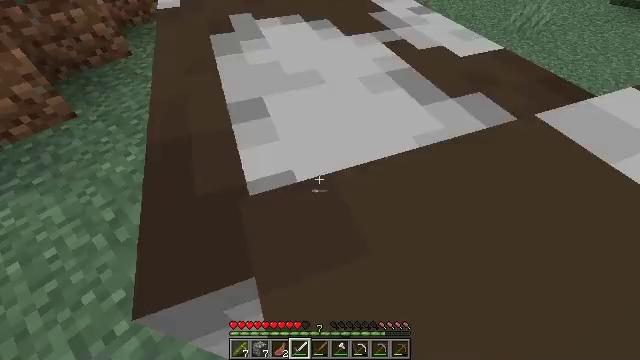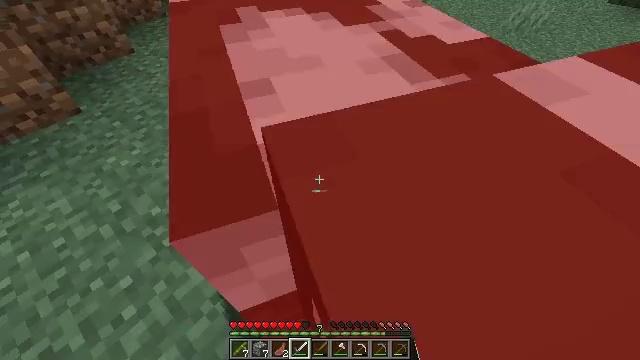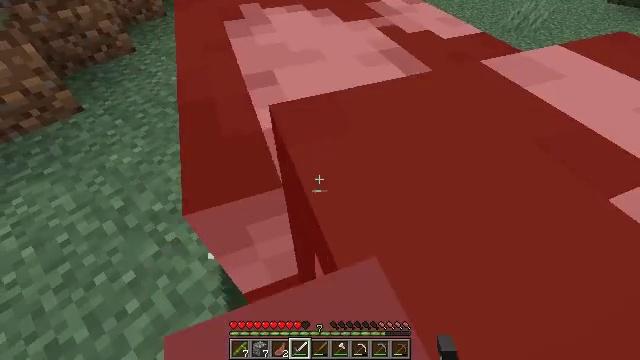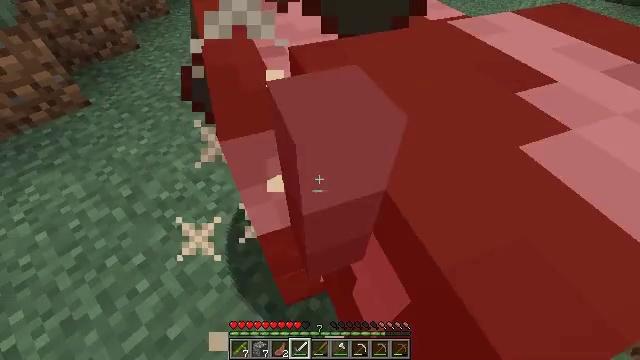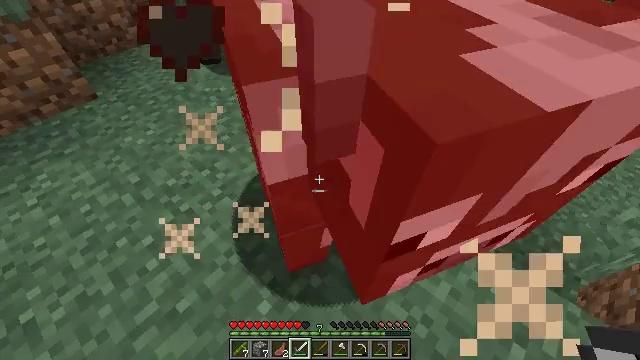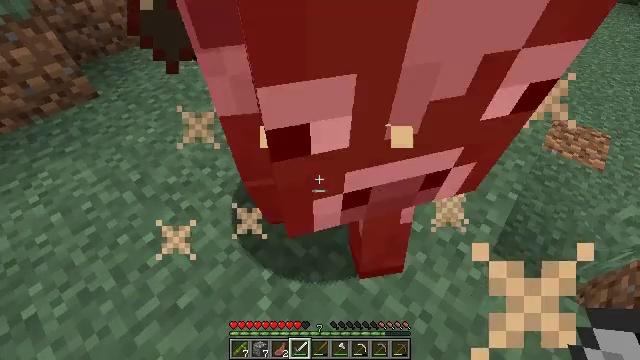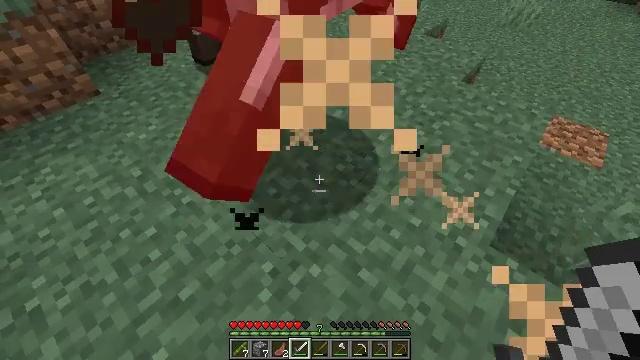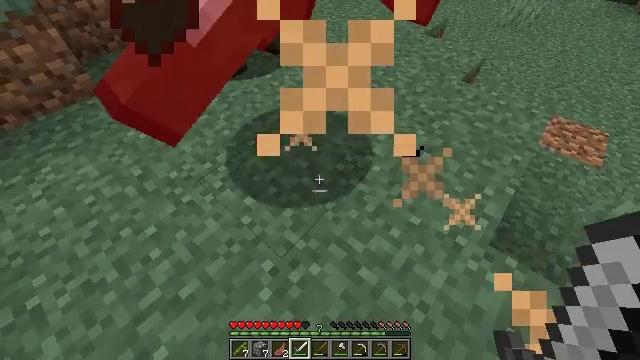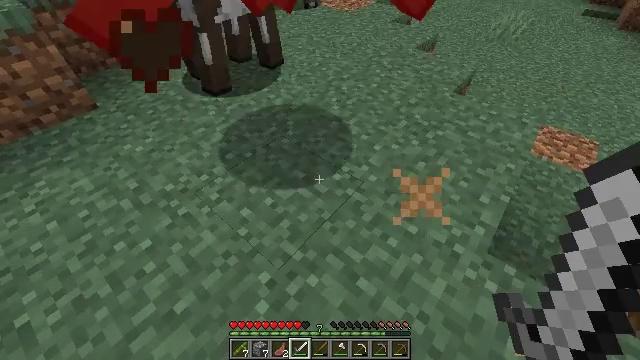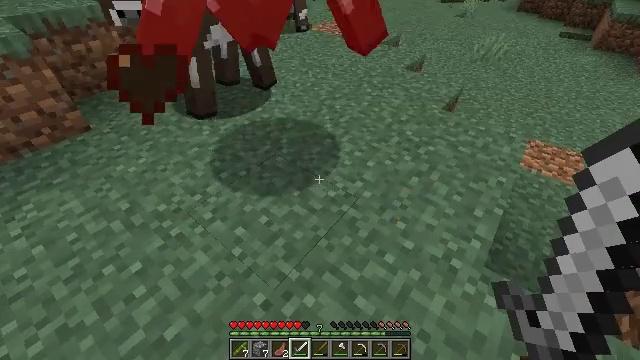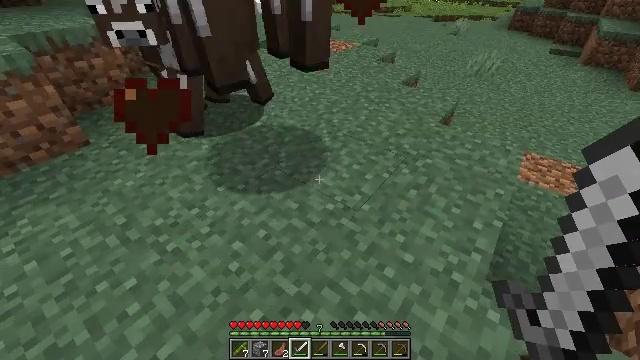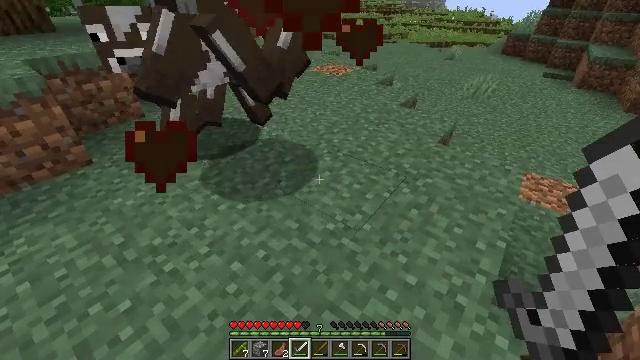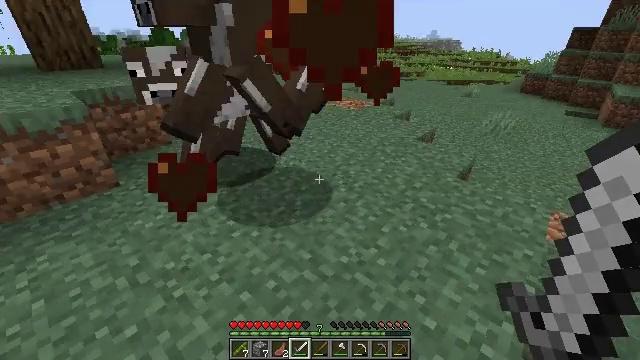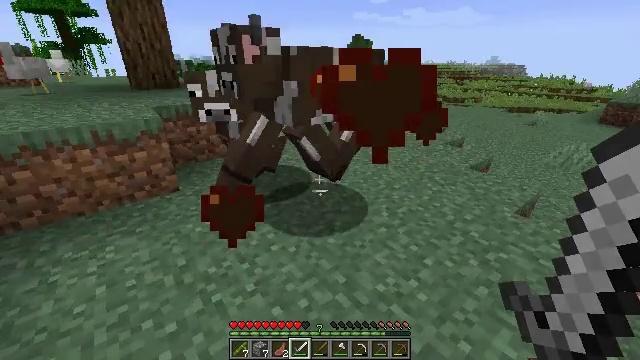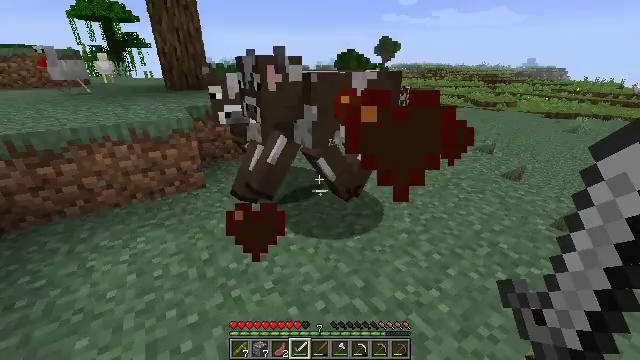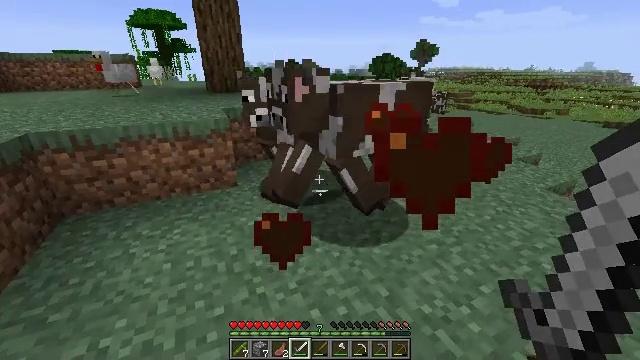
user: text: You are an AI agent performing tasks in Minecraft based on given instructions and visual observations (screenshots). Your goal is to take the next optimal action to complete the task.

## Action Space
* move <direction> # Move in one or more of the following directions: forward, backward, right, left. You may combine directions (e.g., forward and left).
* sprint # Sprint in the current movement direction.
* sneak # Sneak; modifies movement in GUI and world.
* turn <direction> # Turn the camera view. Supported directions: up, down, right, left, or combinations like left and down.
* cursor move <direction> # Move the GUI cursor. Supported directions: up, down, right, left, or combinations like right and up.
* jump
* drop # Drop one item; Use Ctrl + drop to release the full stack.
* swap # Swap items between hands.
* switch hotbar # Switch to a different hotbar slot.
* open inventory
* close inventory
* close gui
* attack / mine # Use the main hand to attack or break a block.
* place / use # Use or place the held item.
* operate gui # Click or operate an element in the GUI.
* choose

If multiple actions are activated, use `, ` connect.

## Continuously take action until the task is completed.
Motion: motion action
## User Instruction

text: Hunt a cow.
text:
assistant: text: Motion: attack / mine
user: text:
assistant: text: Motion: no_op
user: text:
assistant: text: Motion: no_op
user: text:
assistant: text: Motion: no_op
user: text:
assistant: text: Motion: no_op
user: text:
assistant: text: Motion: no_op
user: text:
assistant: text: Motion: no_op
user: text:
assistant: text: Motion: turn right and up
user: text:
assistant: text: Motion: turn right and up
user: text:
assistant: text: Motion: turn up
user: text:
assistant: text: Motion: turn up
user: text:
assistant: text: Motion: turn left and up
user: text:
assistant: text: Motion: turn left and up
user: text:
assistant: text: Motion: turn left
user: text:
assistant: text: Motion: turn left
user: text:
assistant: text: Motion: no_op
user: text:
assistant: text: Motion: no_op
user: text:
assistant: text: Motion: attack / mine
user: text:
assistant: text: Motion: attack / mine
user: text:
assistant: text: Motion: attack / mine
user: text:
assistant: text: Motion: attack / mine
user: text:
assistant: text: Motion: attack / mine
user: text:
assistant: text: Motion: no_op